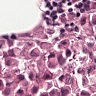
Metastatic tissue present: yes